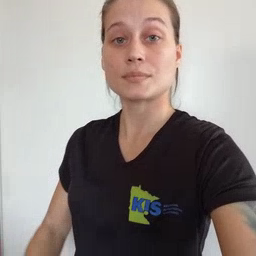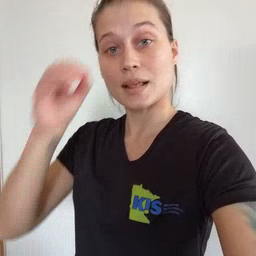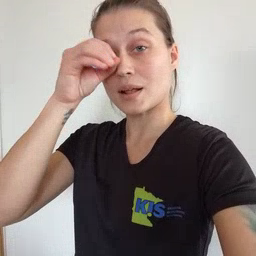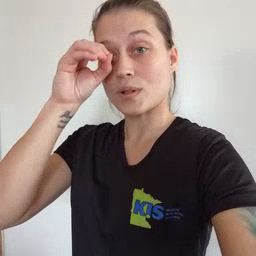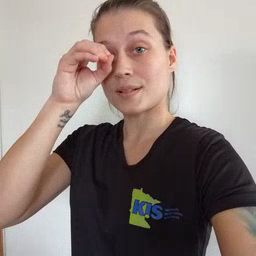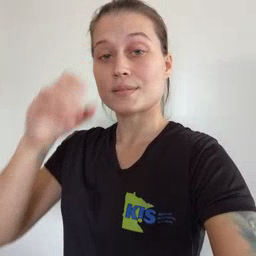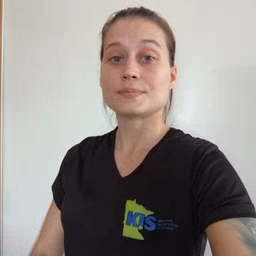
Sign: owl